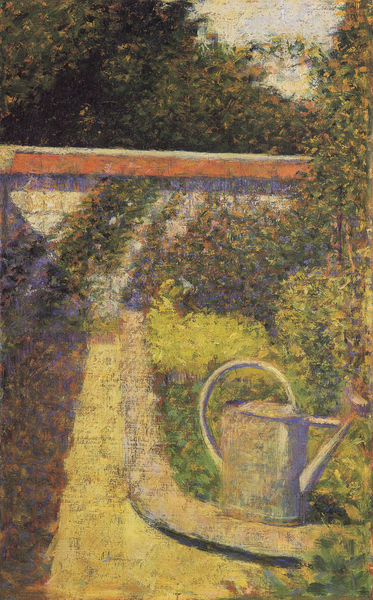
Titel: Die Gießkanne
Künstler: Georges Pierre Seurat
Standort: Upperville (Virginia)
Institution: Collection Paul Mellon
Schlagwörter: baum, blau, blätter, dunkel, himmel, laub, schatten, bäume, gelb, grün, impressionismus, ocker, sand, ausschnitt, blume, blumen, braun, grau, hintergrund, licht, orange, weiss, dach, gras, rose, rosen, rot, weg, wiese, beige, stein, steine, öl, natur, strauch, busch, büsche, gebüsch, pfad, sonne, sträucher, pflanze, pflanzen, dachziegel, garten, gemüse, henkel, kanne, ranken, bäumchen, sommer, schnabel, biegung, mauer, ziegel, farbe, violett, steinmauer, idylle, rand, kies, bordüre, duktus, detail, metall, nutzpflanzen, punkte, wei, gefäß, schlicht, bordstein, tupfen, staude, kurve, salat, lichtspiel, rotbraun, sonnenschein, ziegeldach, beet, gemüsegarten, seurat, grü, lumière, soleil, gartenmauer, grünzeug, bewuchs, farbpunkte, mauersteine, mäuerchen, giesskanne, monet, gießen, impressionnisme, jardin, kant, hankel, gieskanne, bette, pissarro, sisley, arosoir, aufgalöst, ausgu, blechkanne, giverny, mauerkante, metallkanne, poinstilismus, été